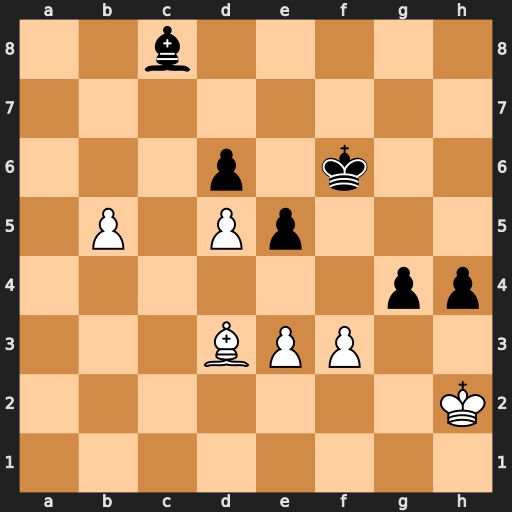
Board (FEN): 2b5/8/3p1k2/1P1Pp3/6pp/3BPP2/7K/8
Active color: w
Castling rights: -
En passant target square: -
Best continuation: fxg4 Bxg4 b6 Bc8 Bb5